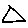
Label: triangle